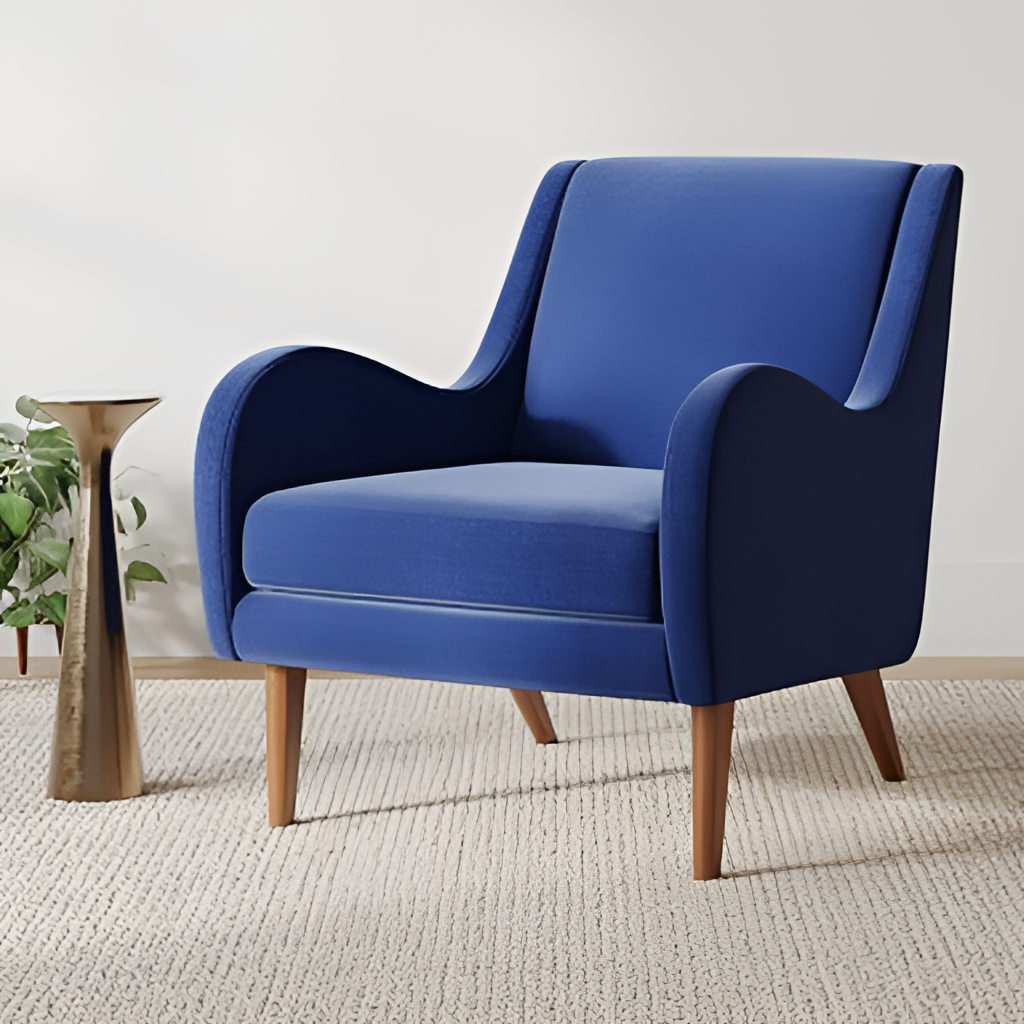
living room, fabric armchair, fabric flooring, with striped pattern, modern, white paint wallpaper, with solid pattern